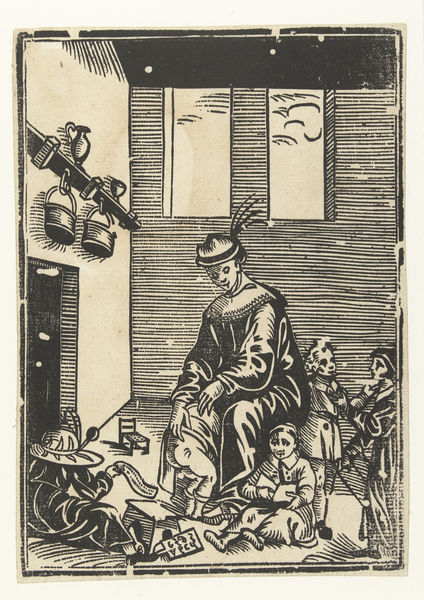
Titel: Schoolmeester
Standort: Amsterdam
Institution: Rijksmuseum
Schlagwörter: feder, mann, wolken, fenster, frau, hut, hüte, kopfbedeckungen, stuhl, dame, mütze, mützen, regal, wand, mensch, familie, innen, kind, mutter, kamin, kinder, ofen, kopfbedeckung, kübel, topf, hintern, holzschnitt, wohnzimmer, jungen, hocker, spielen, junge, becher, spiel, gesäss, popo, schraffur, stich, kupfer, mittelalter, eimer, kupferstich, dürrer, nakct, drei kinder, missbrauch